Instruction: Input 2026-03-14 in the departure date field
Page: home
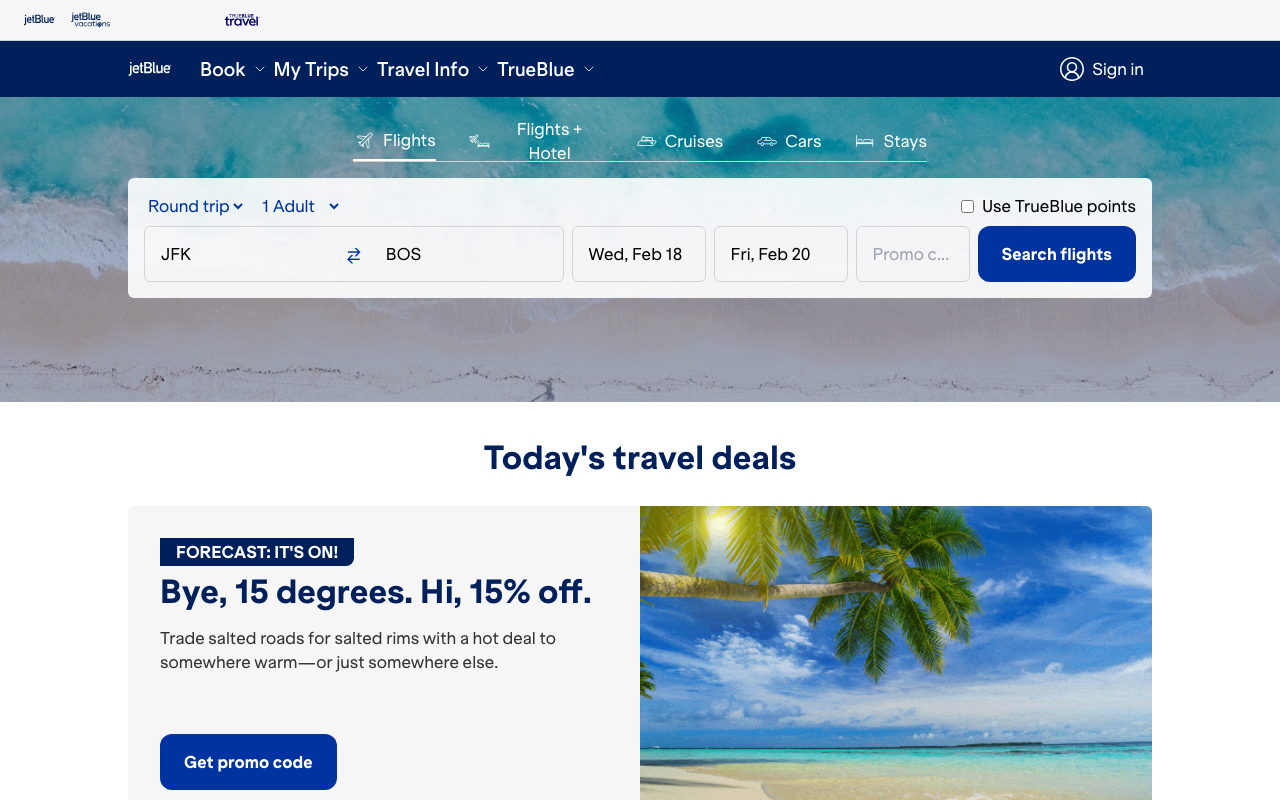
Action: type